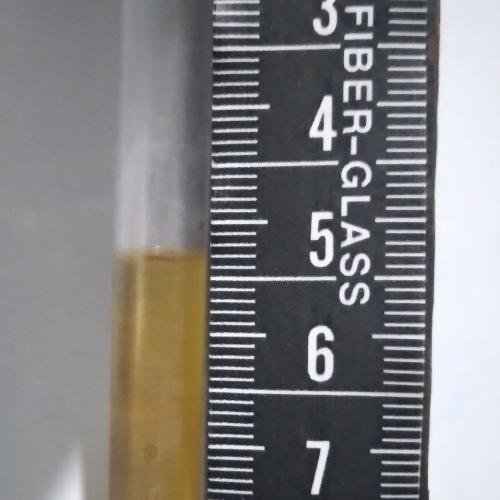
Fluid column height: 5.3 cm